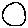
Label: moon